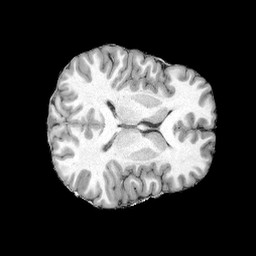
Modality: UNIT1
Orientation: axial